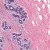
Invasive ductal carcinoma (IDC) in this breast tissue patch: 0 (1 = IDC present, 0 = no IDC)